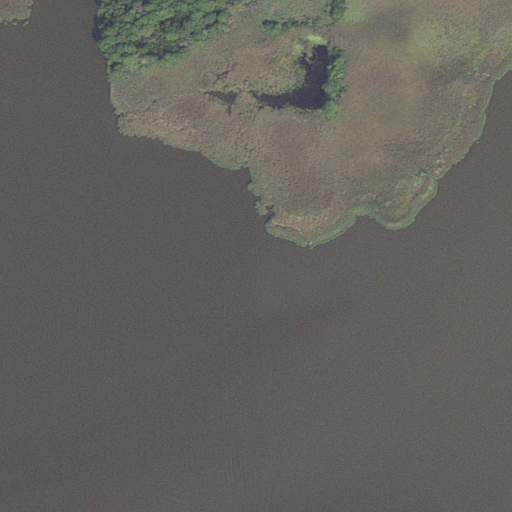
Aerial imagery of cape in Virginia named West Big Bend Point containing open water, herbaceous wetlands, and woody wetlands